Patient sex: F
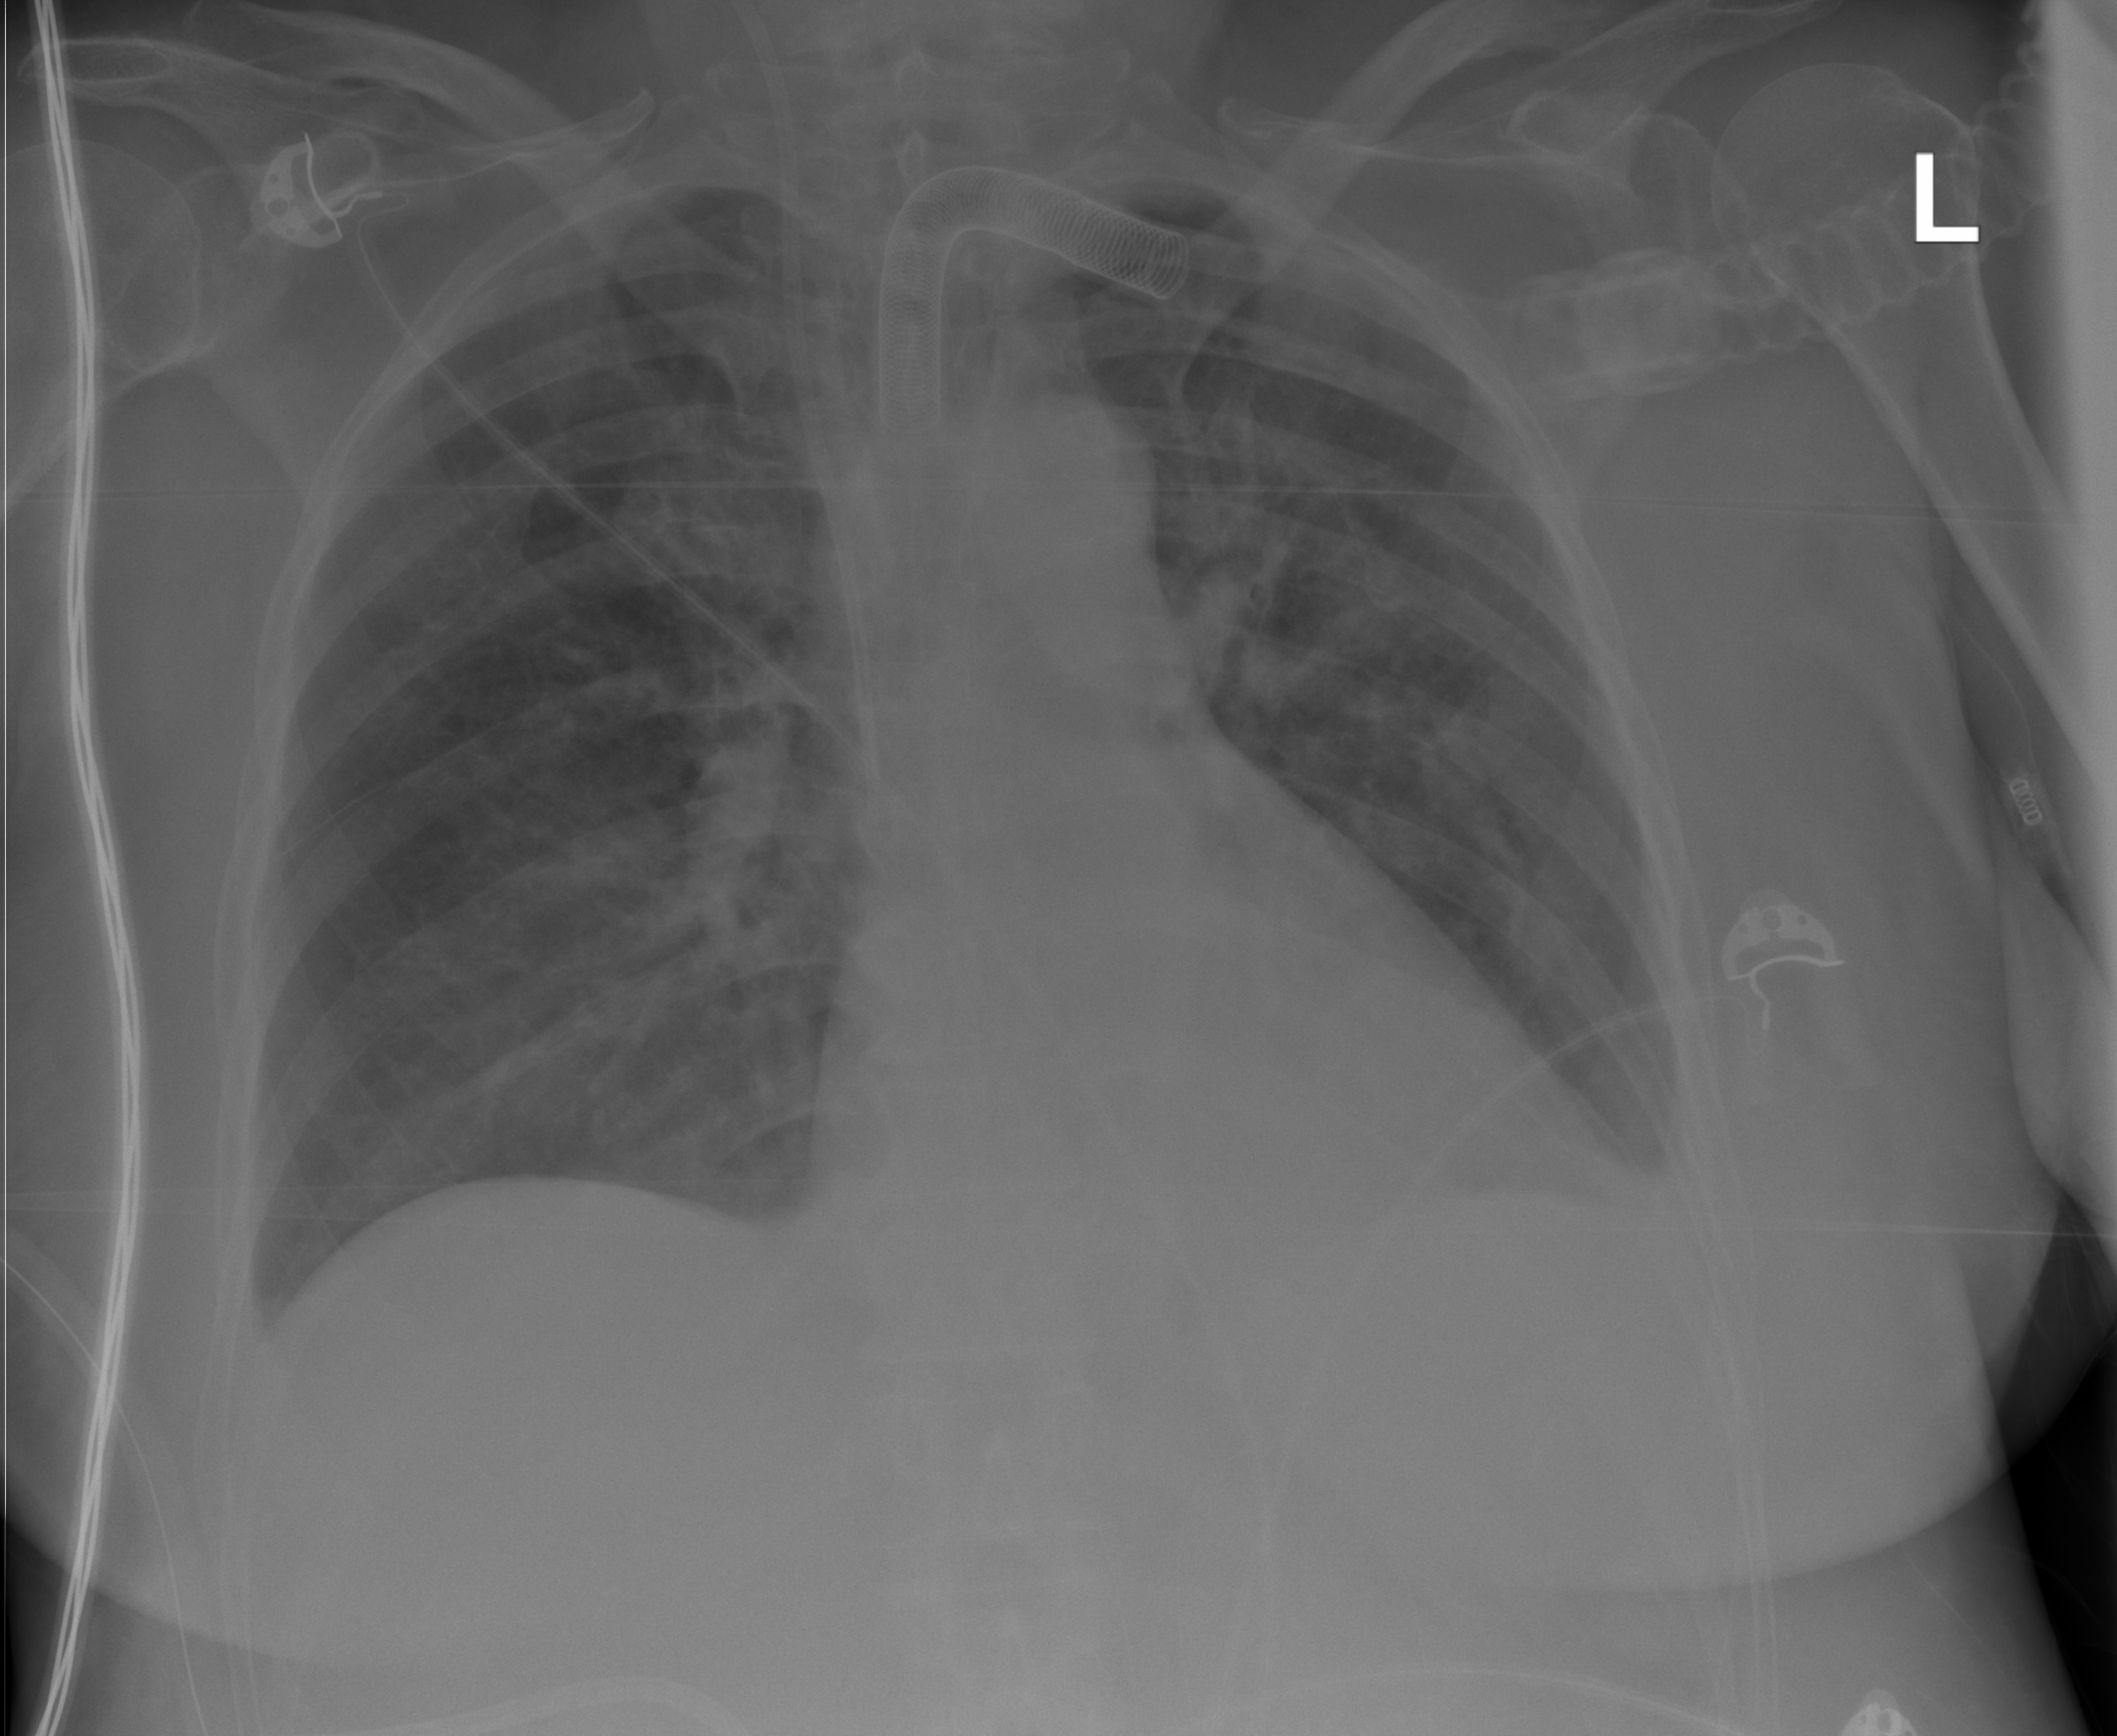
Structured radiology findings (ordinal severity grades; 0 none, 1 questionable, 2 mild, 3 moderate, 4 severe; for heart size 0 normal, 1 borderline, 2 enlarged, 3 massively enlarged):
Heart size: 2
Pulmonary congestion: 2
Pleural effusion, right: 0
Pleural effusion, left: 0
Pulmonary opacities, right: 0
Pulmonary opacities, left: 0
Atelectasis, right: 0
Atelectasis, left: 0